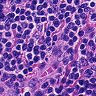
Metastatic tissue present: no